Aerial crown-view tile of a tropical tree (Barro Colorado Island, Panama), acquired 20250217:
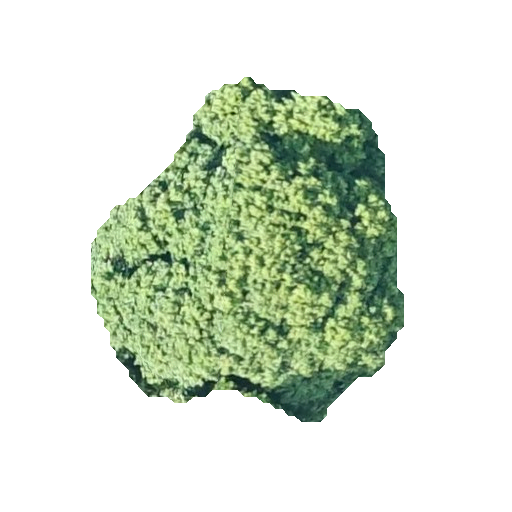
Species: Trichilia tuberculata
GBIF accepted scientific name: Trichilia tuberculata
Crown area: 113.592 m²